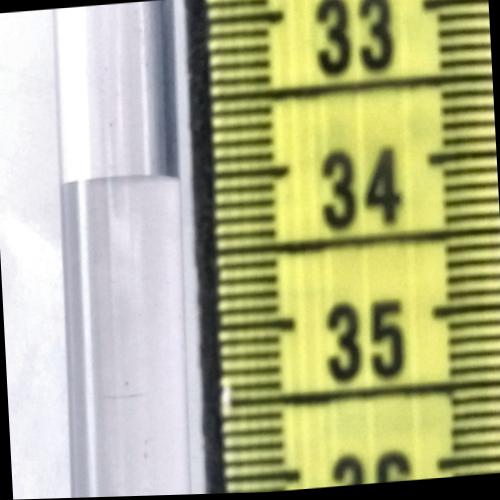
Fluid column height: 34.0 cm